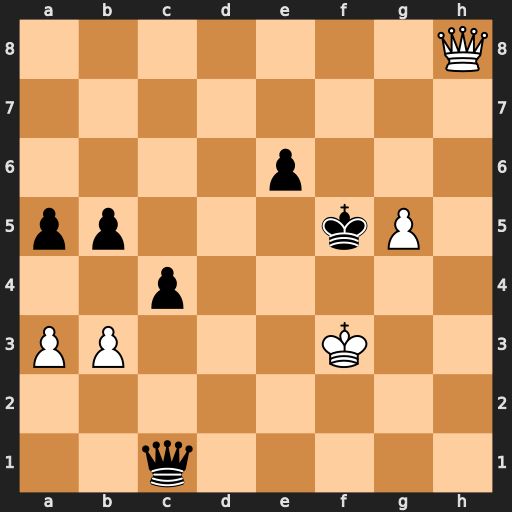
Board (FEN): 7Q/8/4p3/pp3kP1/2p5/PP3K2/8/2q5
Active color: w
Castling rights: -
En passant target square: -
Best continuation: Qf6#